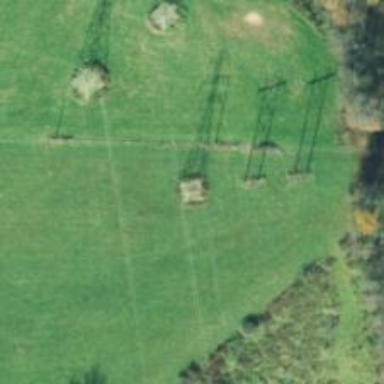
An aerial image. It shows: Lattice structure tower.